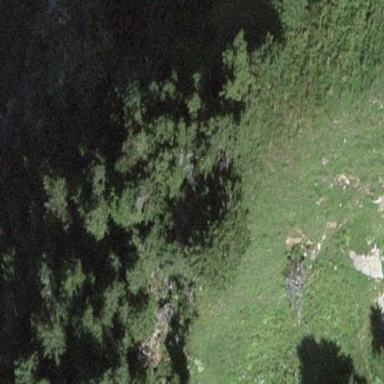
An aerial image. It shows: Forest with needle-leaved trees.